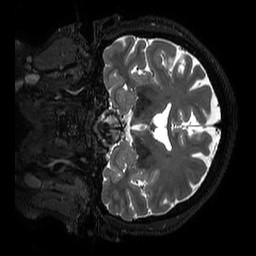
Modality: T2w
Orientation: coronal
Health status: ill
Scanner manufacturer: philips
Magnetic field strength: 3 T
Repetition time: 2.5 s
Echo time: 0.331 s